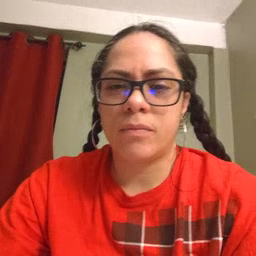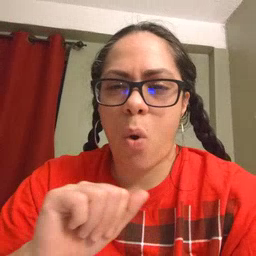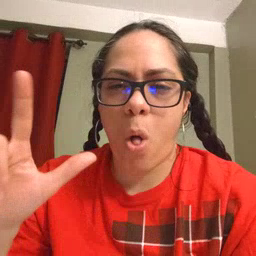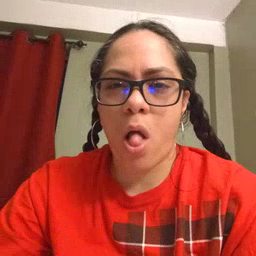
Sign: all